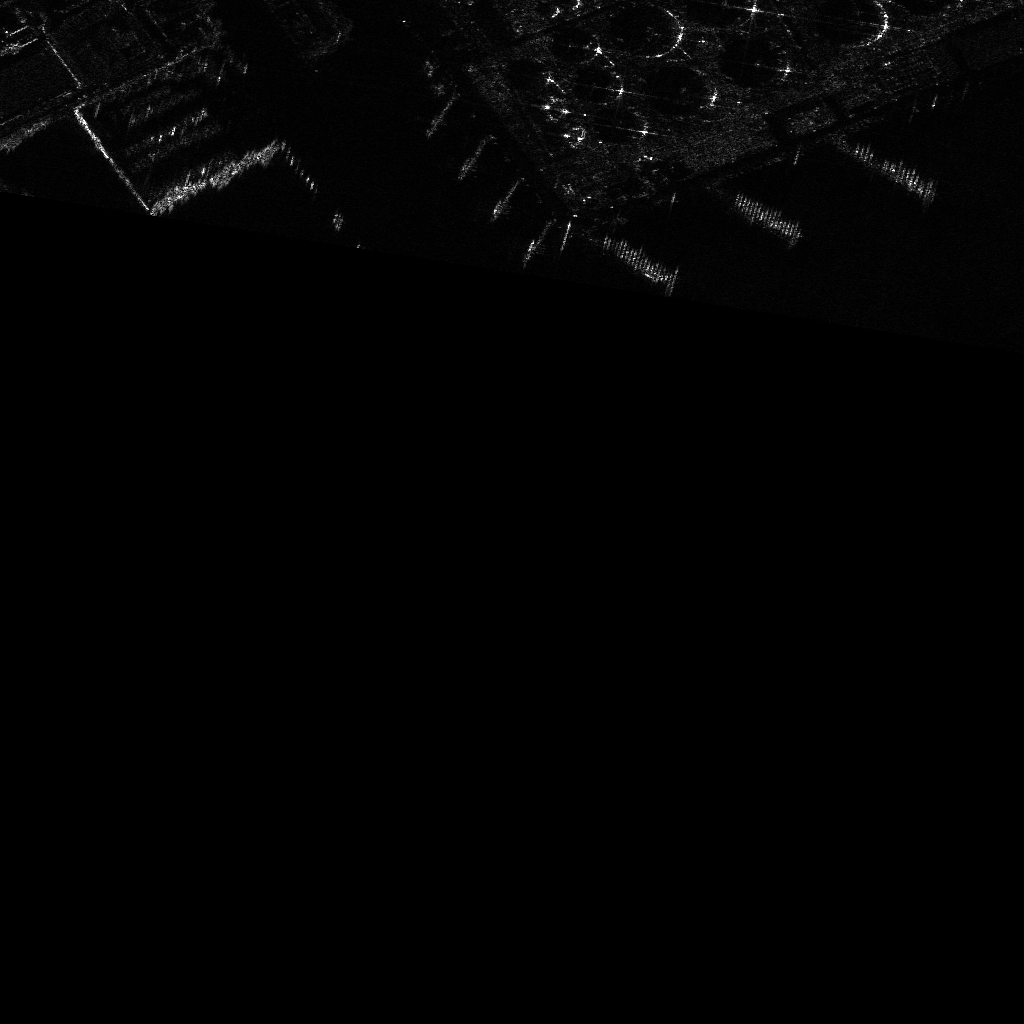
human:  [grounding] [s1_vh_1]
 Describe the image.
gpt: In the satellite image, there is  <ref>2 large container </ref> <box>[[69, 19, 79, 21, 30], [81, 15, 91, 17, 32]]</box> located at top right,  <ref>1 large container </ref> <box>[[57, 24, 66, 26, 30]]</box> located at top.